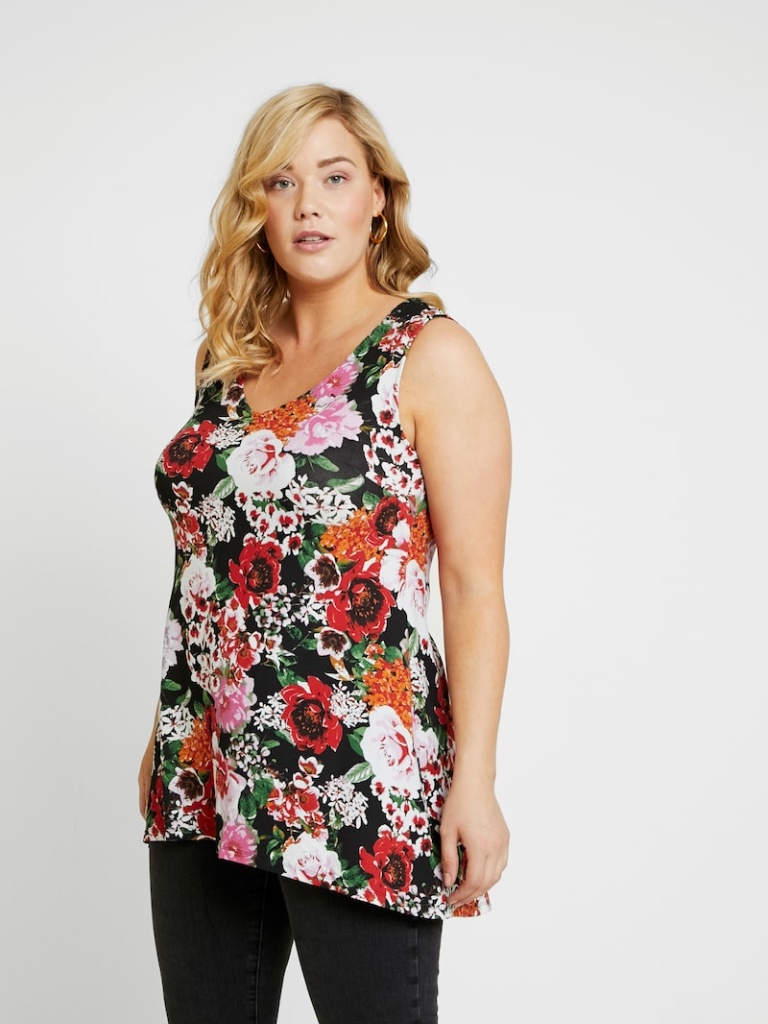
cotton loose sleeveless hip length Untucked scoop tank